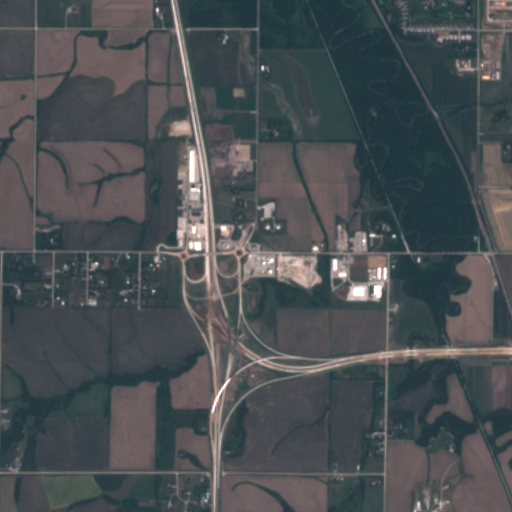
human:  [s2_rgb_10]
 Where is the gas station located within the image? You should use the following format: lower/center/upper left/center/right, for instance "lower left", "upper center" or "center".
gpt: The gas station is located in the center of the image.
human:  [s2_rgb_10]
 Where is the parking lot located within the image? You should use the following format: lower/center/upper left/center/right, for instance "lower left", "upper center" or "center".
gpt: The parking lot is located in the center right of the image.
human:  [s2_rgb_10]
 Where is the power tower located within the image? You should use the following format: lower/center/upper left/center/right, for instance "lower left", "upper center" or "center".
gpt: The power tower is located in the lower of the image.
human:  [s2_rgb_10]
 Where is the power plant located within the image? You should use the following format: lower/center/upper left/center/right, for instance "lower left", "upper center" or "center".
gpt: There is no power plant in the image.